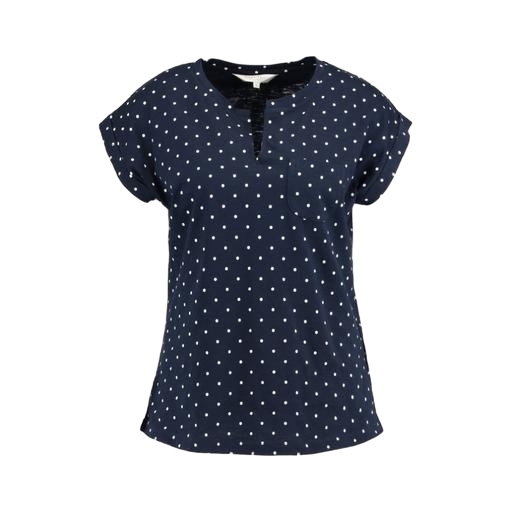
blue printed contrast t-shirt only macy, blue plus size printed t-shirt only macy, navy spot pleat front top, white background